Field crop: maize
Growth stage: 2
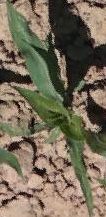
Species: maize